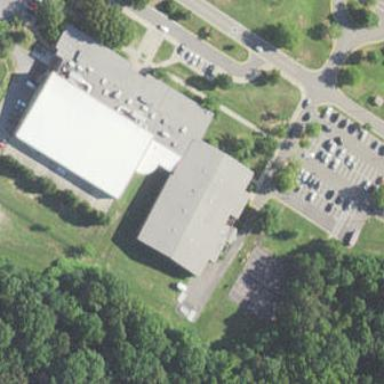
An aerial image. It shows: Sports centre building.